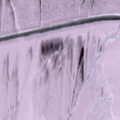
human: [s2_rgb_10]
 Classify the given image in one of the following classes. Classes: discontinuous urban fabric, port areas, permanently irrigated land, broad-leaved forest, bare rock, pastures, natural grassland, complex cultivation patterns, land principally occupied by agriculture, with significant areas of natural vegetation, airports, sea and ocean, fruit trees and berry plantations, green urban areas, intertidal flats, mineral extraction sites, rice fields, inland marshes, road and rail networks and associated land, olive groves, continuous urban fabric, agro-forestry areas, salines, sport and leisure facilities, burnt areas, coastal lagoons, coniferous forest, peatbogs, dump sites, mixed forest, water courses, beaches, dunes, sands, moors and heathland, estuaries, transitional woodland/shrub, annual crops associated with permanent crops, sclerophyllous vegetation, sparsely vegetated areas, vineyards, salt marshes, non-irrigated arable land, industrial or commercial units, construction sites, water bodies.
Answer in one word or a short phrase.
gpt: sea and ocean